Question: I'm working on a website and currently working on the middle box.
The news will be in the middle box but its a big white space between the text lines.
It looks like this:

How could I make the lines to be closer to each other.
For example:
instead of
I'm using '< p >' tags.
I can't find anything that would fix it.
There's no padding that will effect it and no margin or something either.
I've also tried applying the line-height to the '<p>' tags
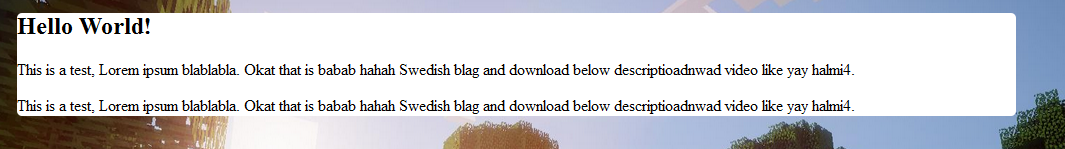
Answer: '''
p,h2{
line-height:0px
}
'''
'''
<h2>Hello world</h2>
<p>ajsdkjahsdhalkshdklashdkjhasjdklajshdkjashdl</p>
<p>ajsdkjahsdhalkshdklashdkjhasjdklajshdkjashdl</p>
'''
You can use 'line-height' CSS property, It will allow you to change the gap as desired